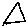
Label: triangle